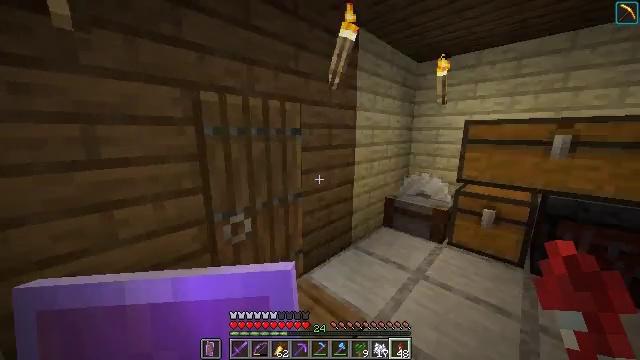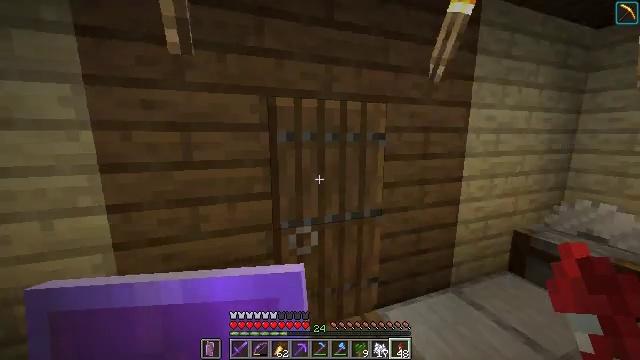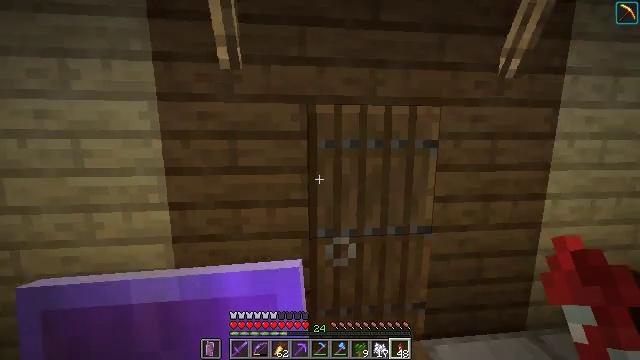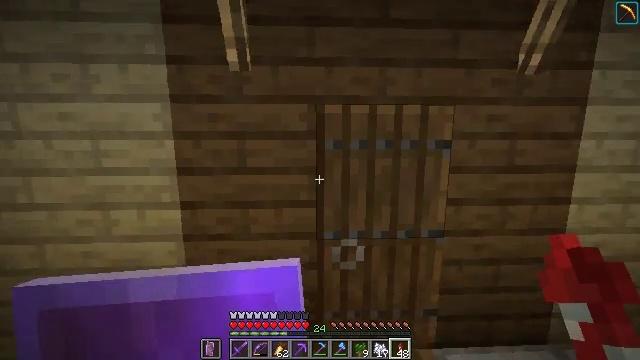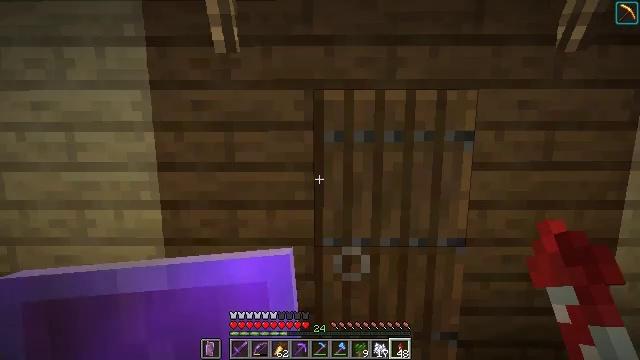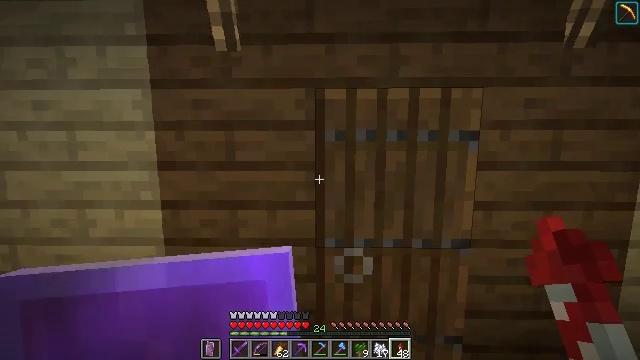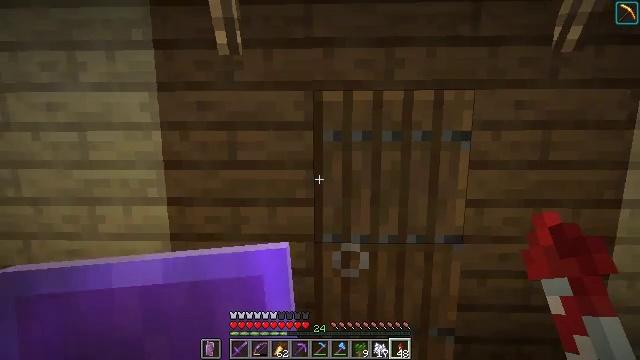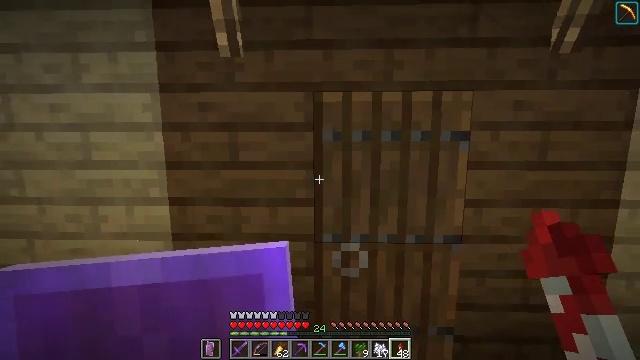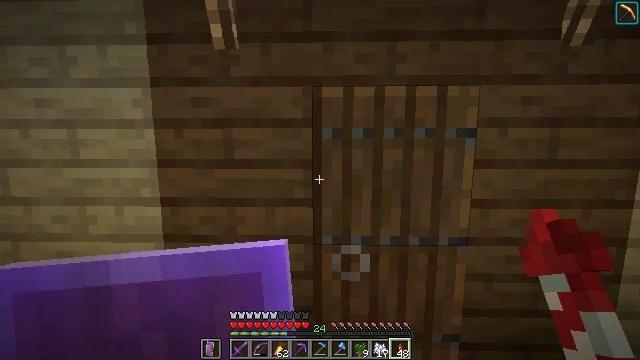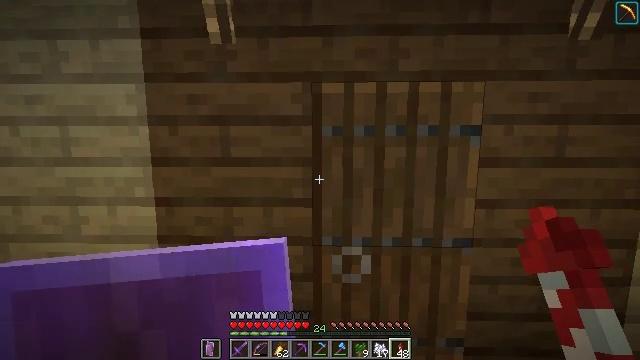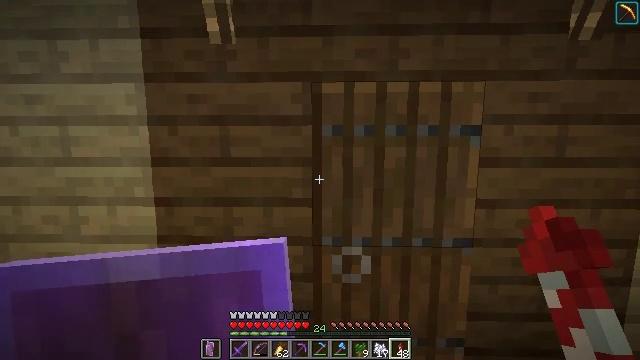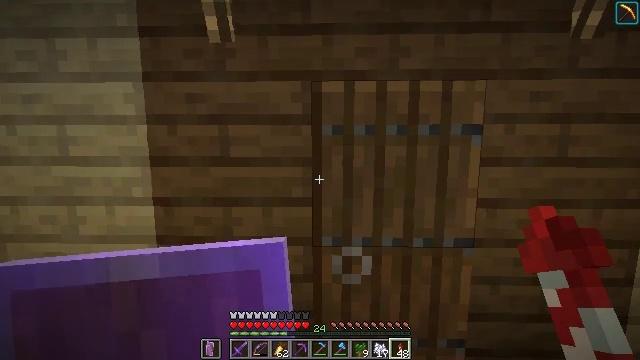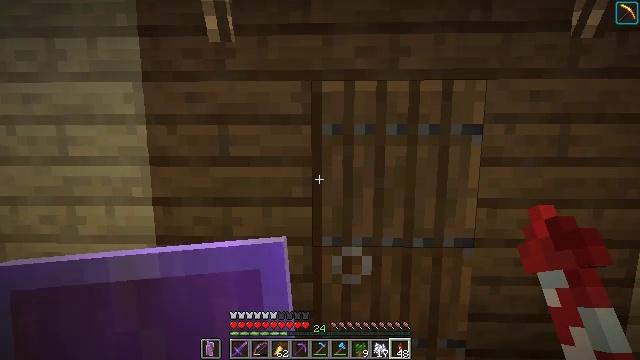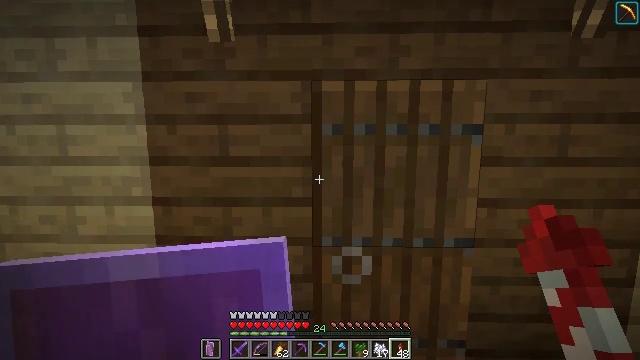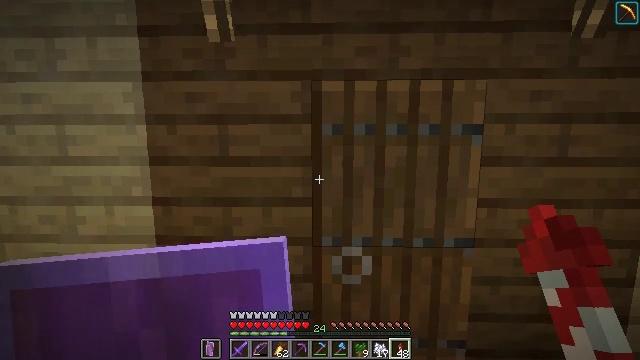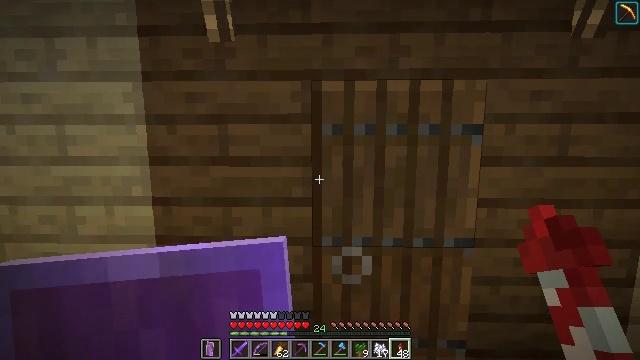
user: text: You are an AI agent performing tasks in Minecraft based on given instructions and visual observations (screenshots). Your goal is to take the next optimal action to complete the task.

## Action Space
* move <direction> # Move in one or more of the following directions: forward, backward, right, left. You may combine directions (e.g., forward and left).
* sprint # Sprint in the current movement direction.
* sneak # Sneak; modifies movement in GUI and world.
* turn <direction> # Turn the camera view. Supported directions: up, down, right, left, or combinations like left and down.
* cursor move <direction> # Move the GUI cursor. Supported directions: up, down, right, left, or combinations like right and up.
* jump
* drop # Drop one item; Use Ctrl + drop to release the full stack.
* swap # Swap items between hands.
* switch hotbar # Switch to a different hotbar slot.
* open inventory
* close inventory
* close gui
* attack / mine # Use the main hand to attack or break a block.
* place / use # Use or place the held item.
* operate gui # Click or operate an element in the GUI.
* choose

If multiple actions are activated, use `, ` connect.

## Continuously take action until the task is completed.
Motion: motion action
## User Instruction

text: Gather dark oak log for crafting.
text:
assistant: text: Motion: move forward, sprint, turn left and up
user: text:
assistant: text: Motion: turn left and up
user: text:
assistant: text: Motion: turn left
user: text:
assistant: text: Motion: turn left
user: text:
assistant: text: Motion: no_op
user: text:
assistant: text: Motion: no_op
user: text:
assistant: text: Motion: no_op
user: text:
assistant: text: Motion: no_op
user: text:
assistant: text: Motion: no_op
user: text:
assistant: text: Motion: no_op
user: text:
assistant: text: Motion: no_op
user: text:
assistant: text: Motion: no_op
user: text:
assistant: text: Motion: no_op
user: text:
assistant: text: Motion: no_op
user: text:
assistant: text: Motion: no_op
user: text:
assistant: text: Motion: no_op
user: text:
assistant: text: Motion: no_op
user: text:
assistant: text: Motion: no_op
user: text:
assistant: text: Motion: no_op
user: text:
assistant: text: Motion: no_op
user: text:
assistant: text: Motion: no_op
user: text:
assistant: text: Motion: no_op
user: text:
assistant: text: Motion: no_op
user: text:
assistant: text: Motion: no_op
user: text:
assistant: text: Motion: no_op
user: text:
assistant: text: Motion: no_op
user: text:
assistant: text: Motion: no_op
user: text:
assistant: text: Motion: no_op
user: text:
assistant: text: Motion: no_op
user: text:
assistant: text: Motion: no_op